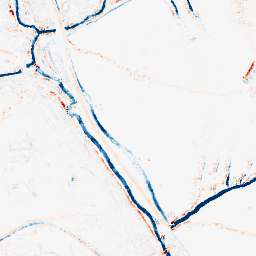
Category: morphological
Decomposition family: morphological_square
Decomposition parameters: operation: average
size: 5
Upsampling method: sinc_hamming
Upsampling parameters: scale: 2
kernel_size: 16
Upsampling scale: 2